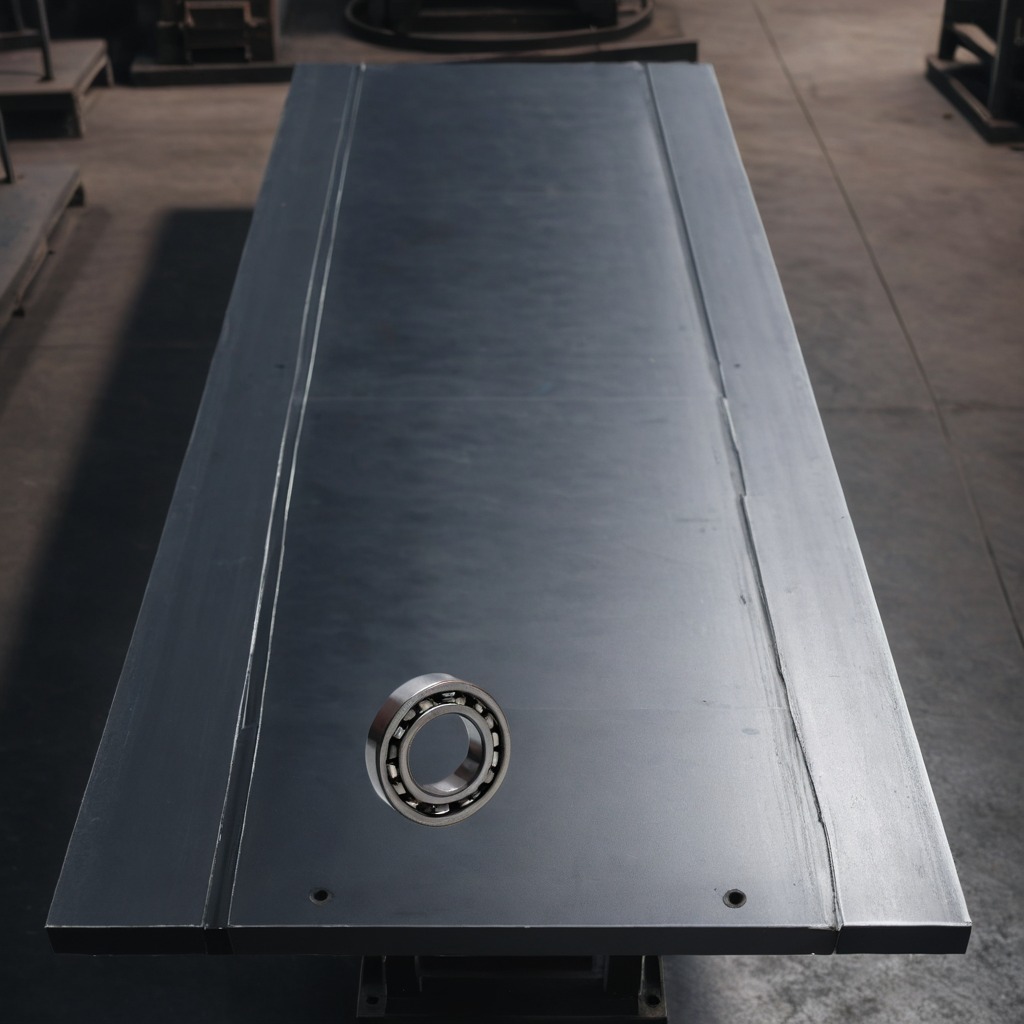
A metal ball bearing is lying on the cold steel table in a mining workshop.